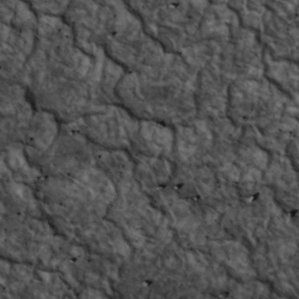
Label: non_frost